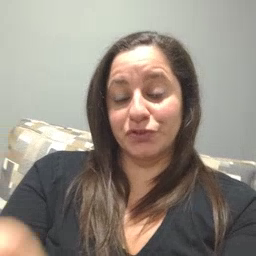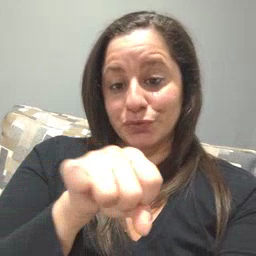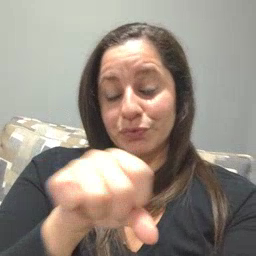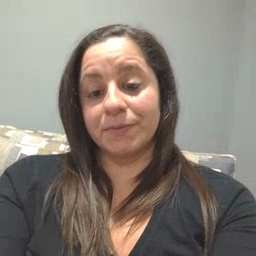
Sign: shoe